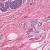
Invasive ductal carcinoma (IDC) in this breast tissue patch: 0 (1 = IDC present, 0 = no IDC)